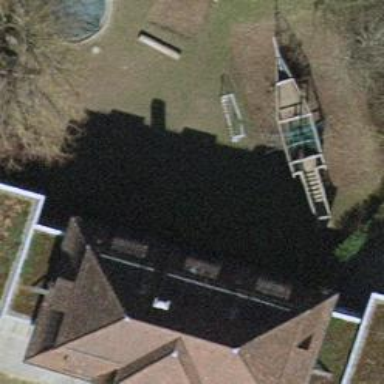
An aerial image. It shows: Kindergarten building.